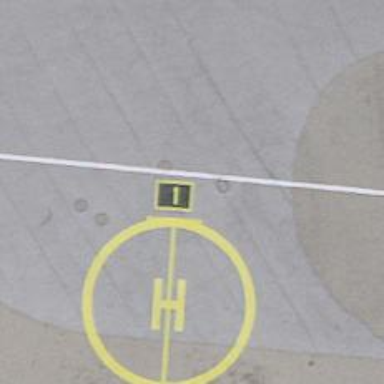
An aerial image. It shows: Airport parking position.